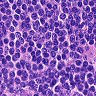
Metastatic tissue present: no